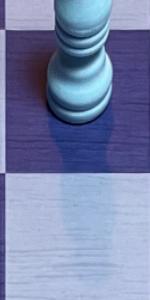
Label: Empty